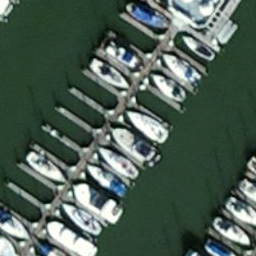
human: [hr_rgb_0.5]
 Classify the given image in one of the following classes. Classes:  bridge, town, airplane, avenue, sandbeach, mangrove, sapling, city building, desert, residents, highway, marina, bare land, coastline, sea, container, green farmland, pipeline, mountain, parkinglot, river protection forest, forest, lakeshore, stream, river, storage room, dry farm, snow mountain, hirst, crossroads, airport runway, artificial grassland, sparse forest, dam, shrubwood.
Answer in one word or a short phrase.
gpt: marina